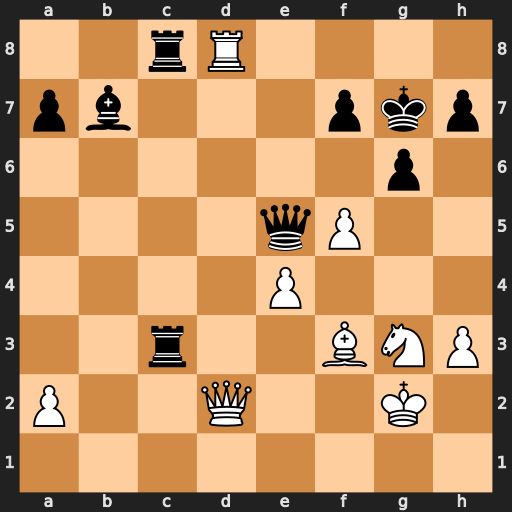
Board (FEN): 2rR4/pb3pkp/6p1/4qP2/4P3/2r2BNP/P2Q2K1/8
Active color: w
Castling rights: -
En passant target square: -
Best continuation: Nh5+ gxh5 Qg5#